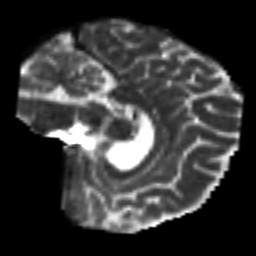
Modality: T2w
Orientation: sagittal
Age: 47
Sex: female
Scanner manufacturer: siemens
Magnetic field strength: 3 T
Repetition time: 7.3 s
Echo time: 0.087 s